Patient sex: M
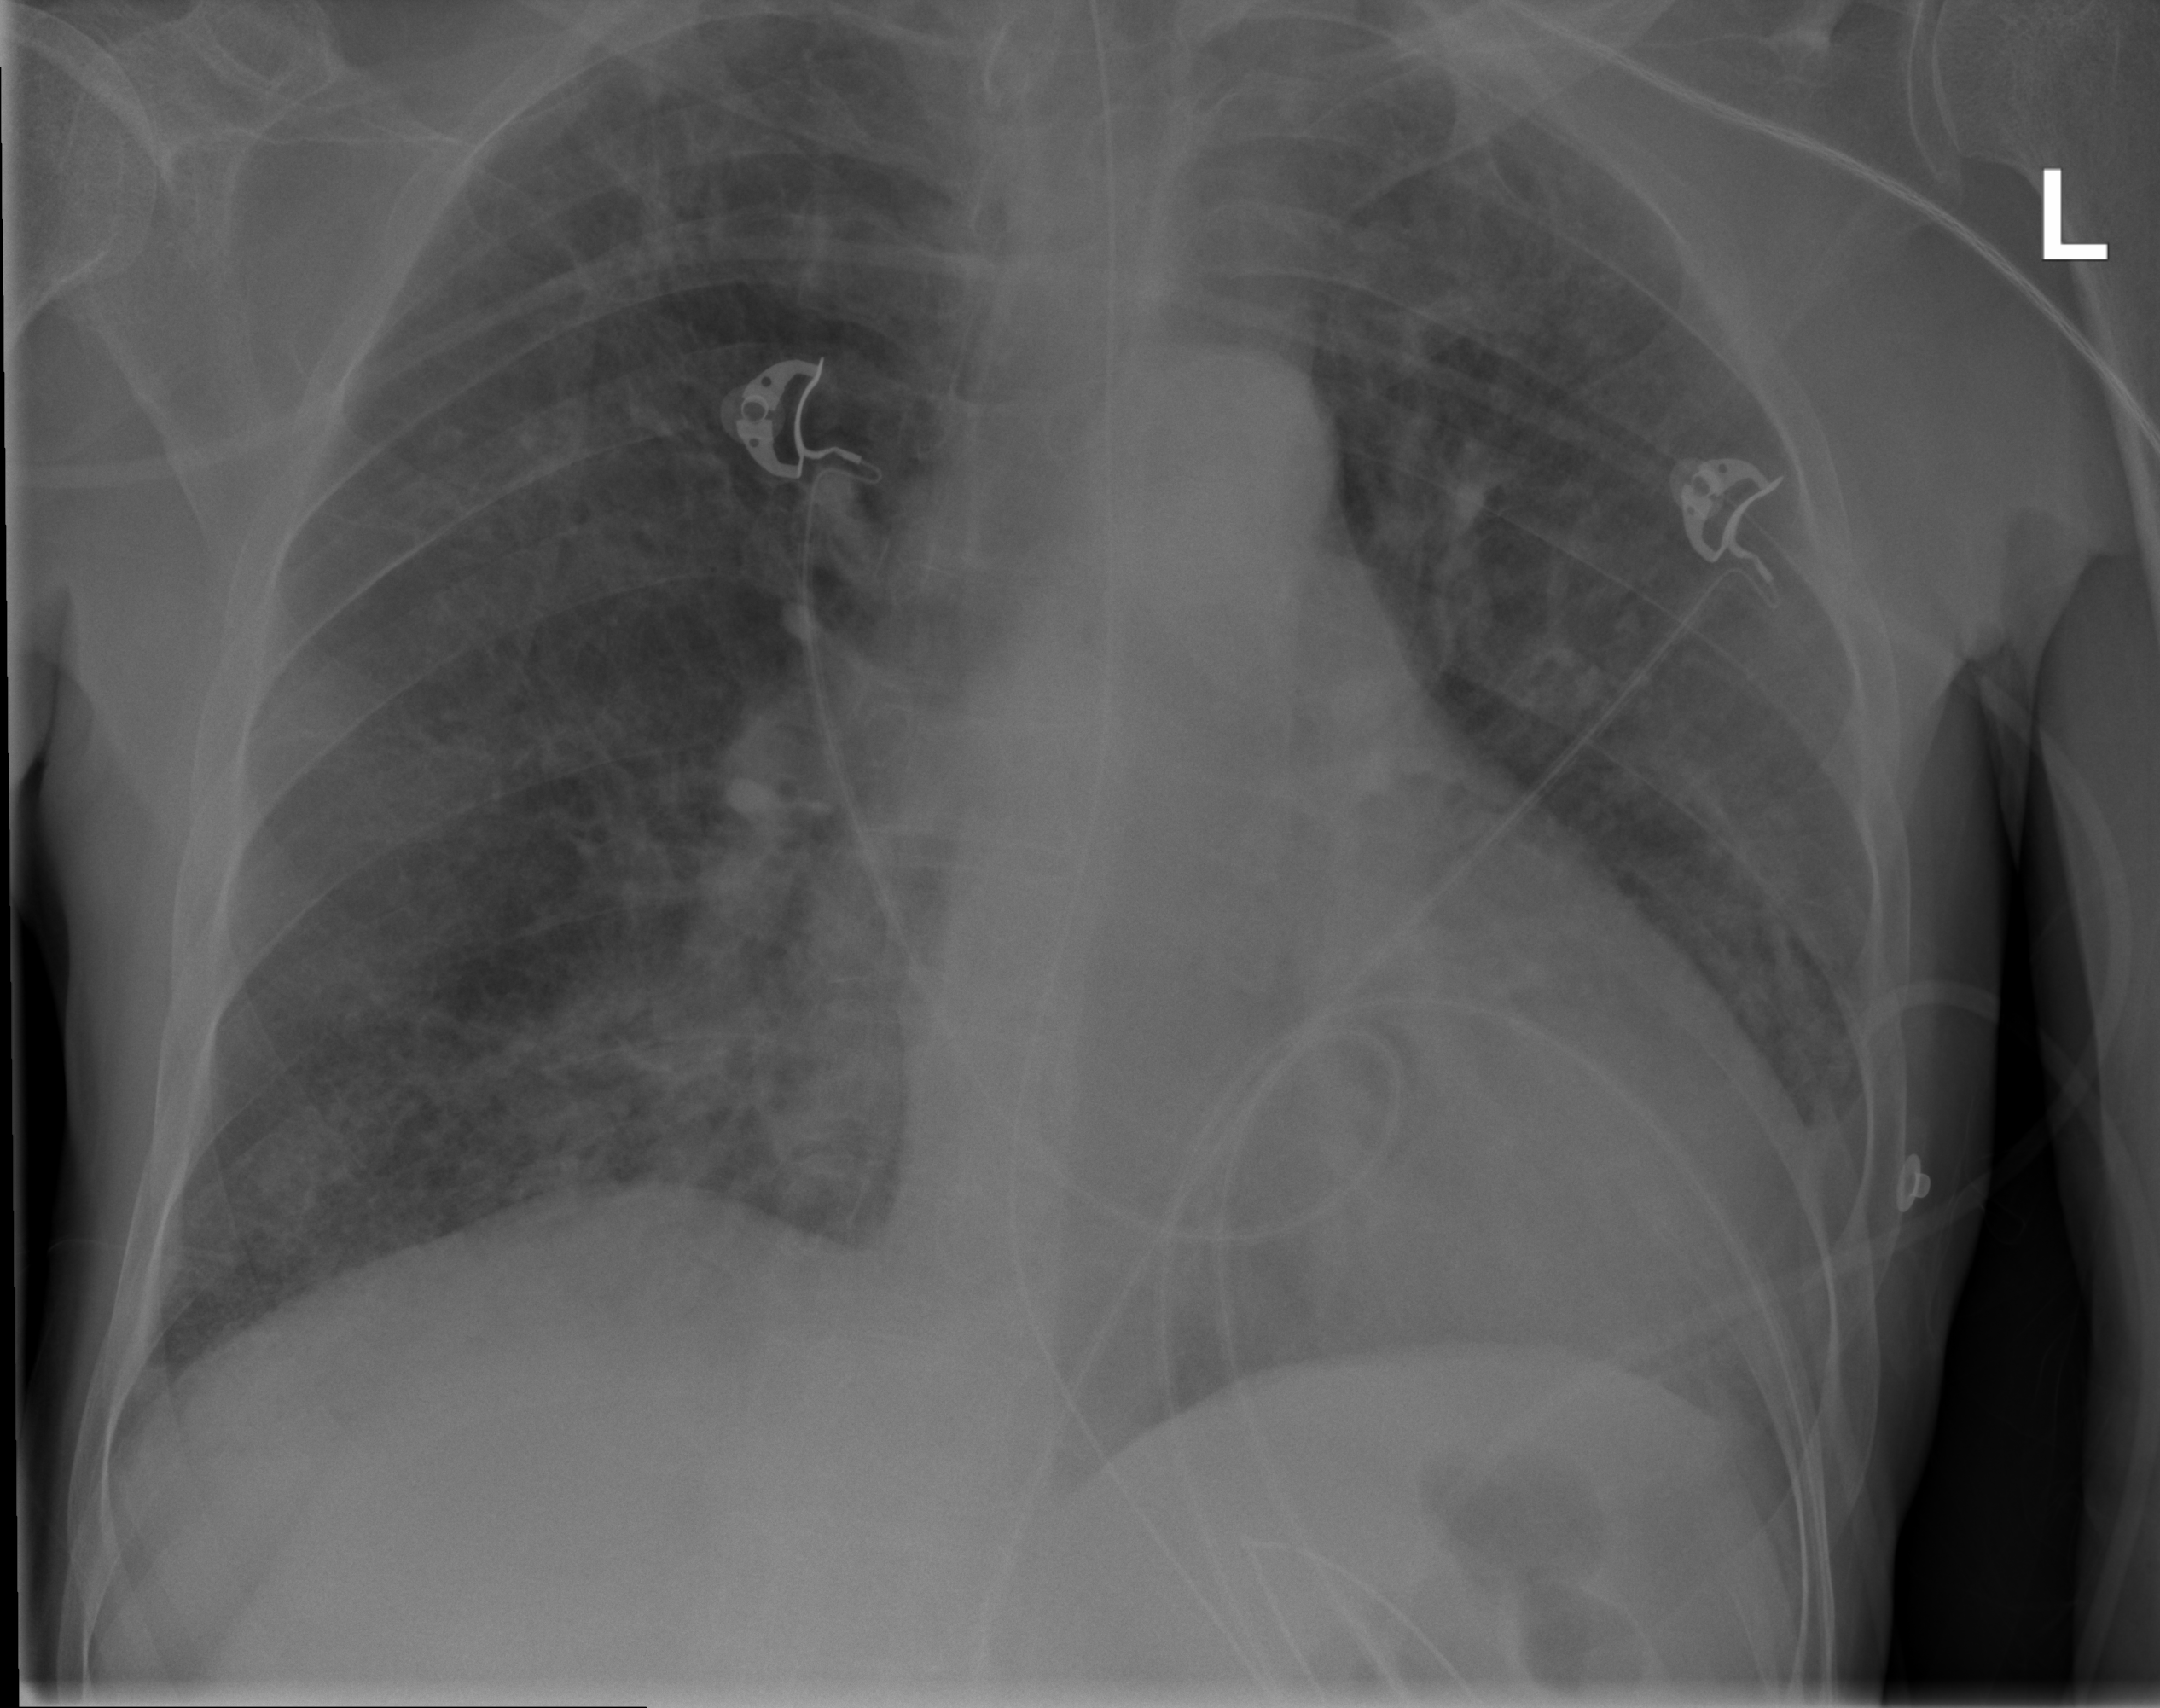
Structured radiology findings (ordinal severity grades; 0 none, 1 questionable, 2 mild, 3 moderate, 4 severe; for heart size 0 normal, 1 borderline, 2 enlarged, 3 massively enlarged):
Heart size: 2
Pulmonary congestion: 2
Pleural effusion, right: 0
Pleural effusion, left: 2
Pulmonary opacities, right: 2
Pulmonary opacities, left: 2
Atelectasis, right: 2
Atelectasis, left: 2